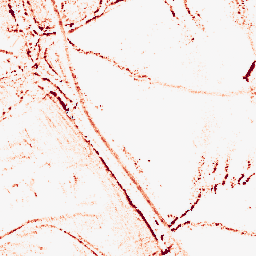
Category: morphological
Decomposition family: morphological_rect
Decomposition parameters: operation: opening
width: 5
height: 5
Upsampling method: quintic
Upsampling parameters: scale: 4
Upsampling scale: 4